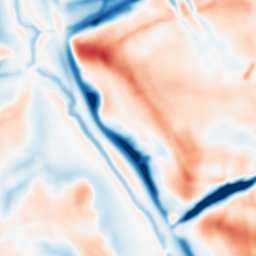
Category: multiscale
Decomposition family: dog_multiscale
Decomposition parameters: sigma_ratio: 1.6
n_scales: 4
base_sigma: 2
Upsampling method: cubic_catmull_rom
Upsampling parameters: scale: 2
Upsampling scale: 2